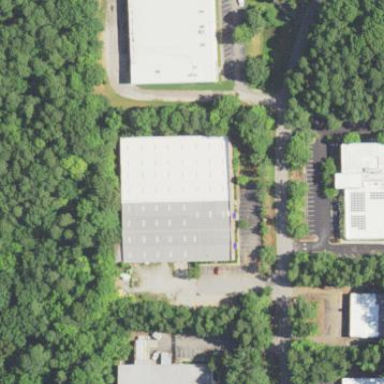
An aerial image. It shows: Commercial building.